Question: Basically this issue started when I updated my app to run with iOS 9. Without making any change in the code now a white square appears over the picker view, but it works normally.
<URL>
Note that the user can hide and show the picker views and the cells they're in. If you need more info leave a comment.
: Here is the full screenshot of the Table View:

: The following shows when I preview (press bar space button) the '_pickerView' property in the variables debugger. This makes me think the view is inside the UIDatePickerView and that it's a bug.
<URL>
## UPDATE 3: Extensive Research
So I finally did more research using the view inspector and the debugger and I got to some conclusion, although I still don't know how to solve it.
Using the view hierarchy debugger I found out the the it's a 'UIPickerTableView' inside the 'UIDatePicker'.
<URL>
Here we can see the selected in blue and it's name at the top of the screen. I also wrote the whole hierarchy from the picker view to the so you can see it.
Next step was inspecting my 'datePicker' var with the debugger to see if I could get to that 'UIPickerTableView' causing problems. Inside it I could find (day, month, year). Let me show you the quick look of each one of these:
<URL>
<URL>
<URL>
In the first and the third one (day and year) we can see what look like some misplaced views next to the actual labels with the numbers. These properties, as you can see in the screenshot, are 'UIPickerColumnViews'. I didn't go any further but you can imagine that if we inspect that property we would find the as a 'UIPickerTableView'.
After all that I got to the conclusion that the misplacement of those views is what be causing the issue. And that's all for today.
## FINAL UPDATE
So some days after filing the bug report Apple answered and marked it as a . So I guess we just have to wait they fix it. You can check the radar at <URL>
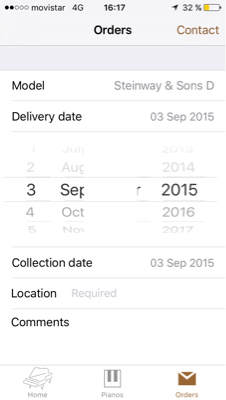
Answer: Apple Developer Relations marked my bug report as a duplicate, so I guess it is an SDK bug that they'll have to solve. It is still open by the time of this post (12 Oct).
## Workaround
In the 'viewDidLoad()' method change a property of the date picker, for example the mode. You don't have to leave it changed, you can set it to anything and then change it back to what you actually want.